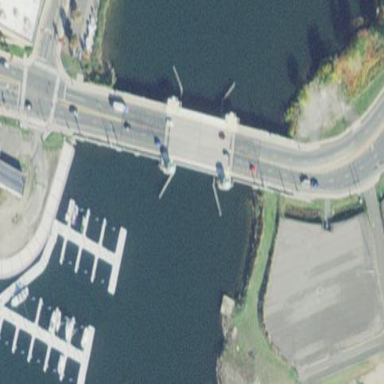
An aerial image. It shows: Man-made bridge.